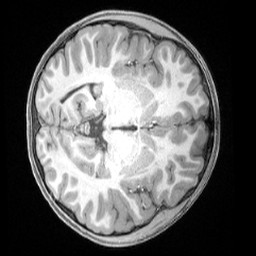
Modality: T1w
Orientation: axial
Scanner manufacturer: siemens
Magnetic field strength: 3 T
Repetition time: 2.4 s
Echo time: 0.00224 s